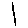
Label: line